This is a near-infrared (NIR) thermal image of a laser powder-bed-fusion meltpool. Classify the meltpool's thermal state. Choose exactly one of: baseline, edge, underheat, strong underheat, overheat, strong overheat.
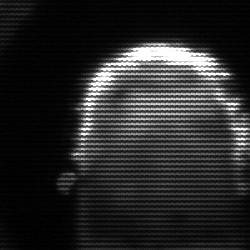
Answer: baseline